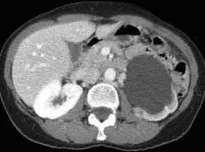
B. CT scan one year later. Note marked hydronephrosis of left kidney with thinning of renal parenchyma.
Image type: radiology (ct)